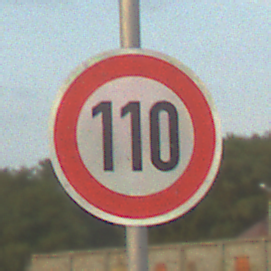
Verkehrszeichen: Geschwindigkeit110
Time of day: SunriseSunset
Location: Outdoor (Suburban)
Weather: PartlyCloudy
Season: NotSpecified
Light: Natural